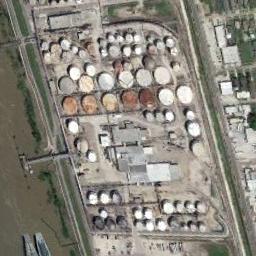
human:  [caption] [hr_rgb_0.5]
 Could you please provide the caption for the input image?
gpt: There are two rows of storage tanks, One of which is larger than the others .

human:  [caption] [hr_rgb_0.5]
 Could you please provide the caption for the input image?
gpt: Many buildings are next to storage tanks .

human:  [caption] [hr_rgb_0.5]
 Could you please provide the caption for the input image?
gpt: There are many storage tanks on the bare land next to the river .

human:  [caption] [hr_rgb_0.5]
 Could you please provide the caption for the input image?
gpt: In the open space next to several ships there are many neatly arranged storage tanks of different sizes .

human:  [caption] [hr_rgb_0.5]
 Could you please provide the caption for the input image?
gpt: There are many storage tanks of different sizes .